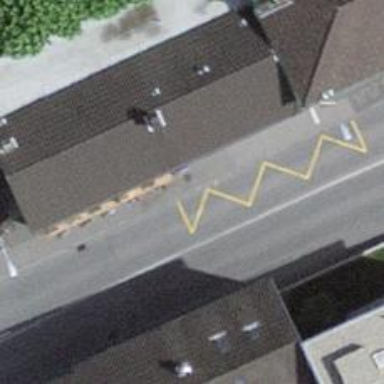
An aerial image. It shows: Bus stop along the road.